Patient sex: M
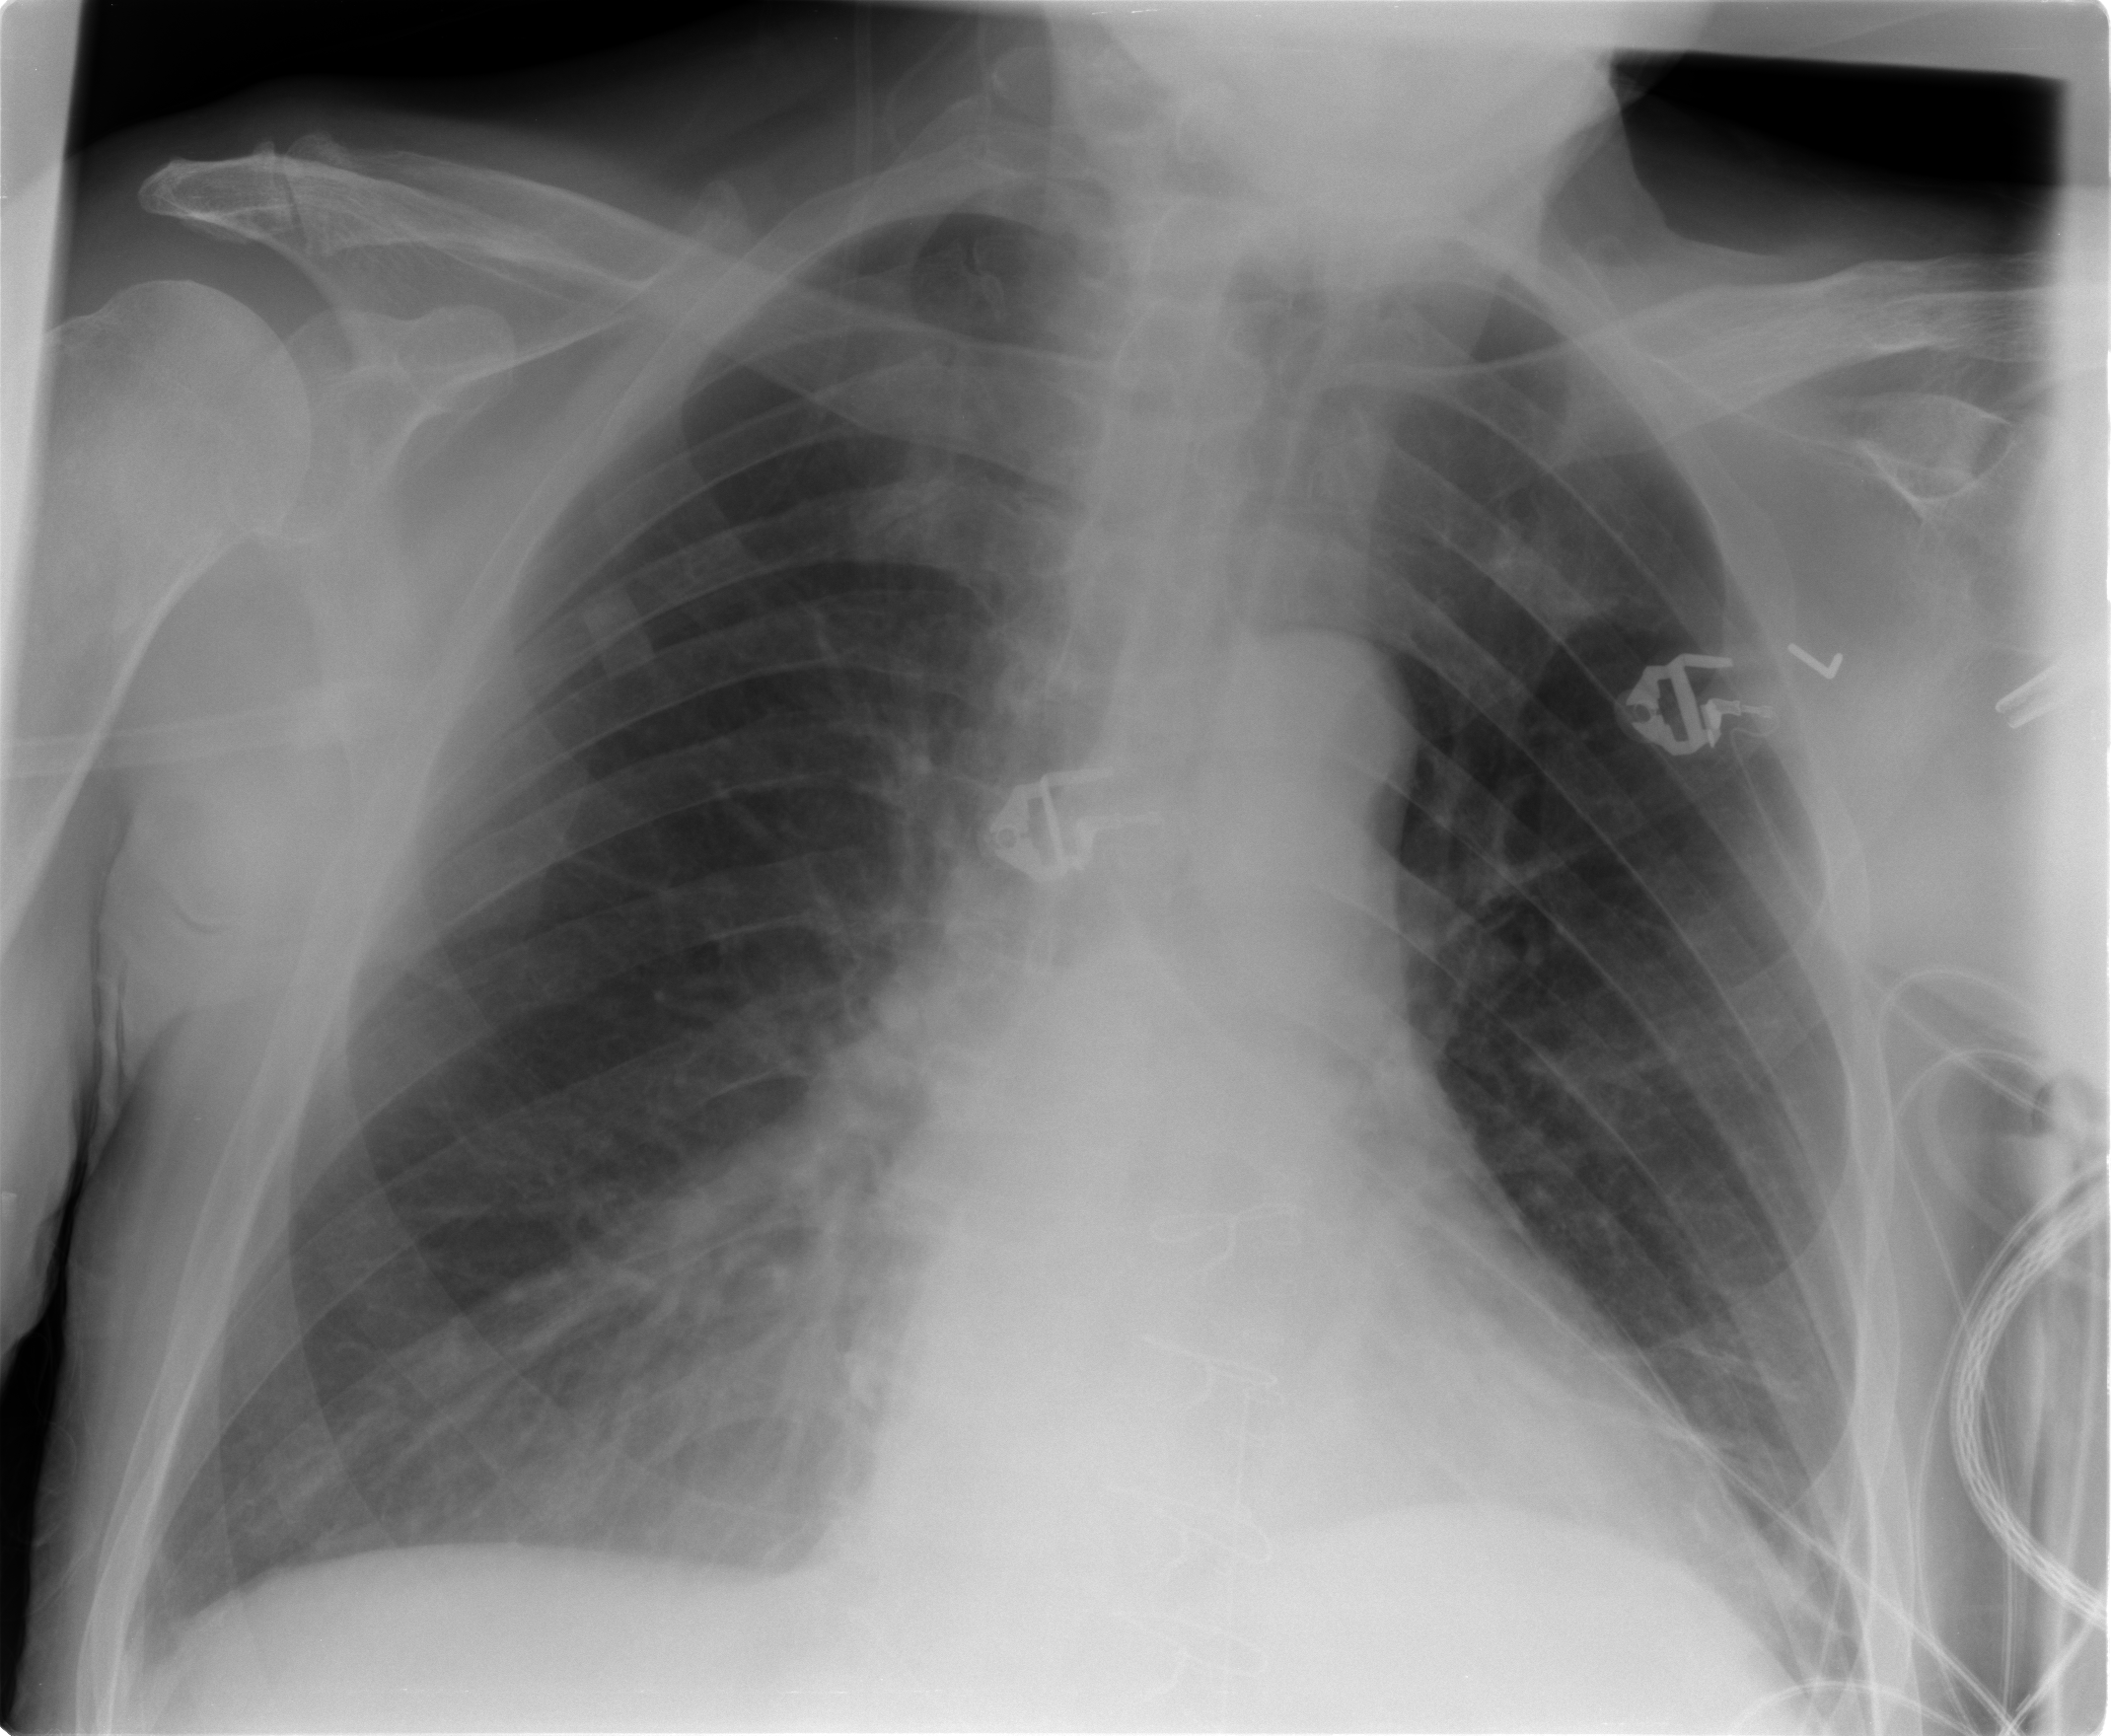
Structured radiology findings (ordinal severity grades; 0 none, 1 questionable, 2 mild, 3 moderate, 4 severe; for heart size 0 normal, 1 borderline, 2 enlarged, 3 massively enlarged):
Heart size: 1
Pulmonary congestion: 0
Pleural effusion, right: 0
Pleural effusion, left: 0
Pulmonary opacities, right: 0
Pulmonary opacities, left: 0
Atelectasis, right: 0
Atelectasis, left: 2